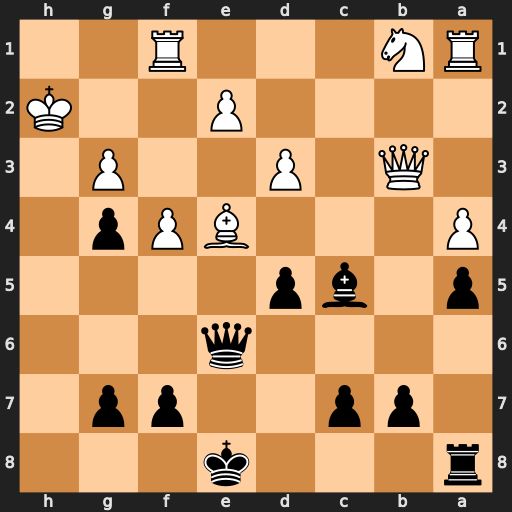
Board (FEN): r3k3/1pp2pp1/4q3/p1bp4/P3BPp1/1Q1P2P1/4P2K/RN3R2
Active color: b
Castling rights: q
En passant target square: -
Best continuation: Qh6+ Kg2 Qh3#